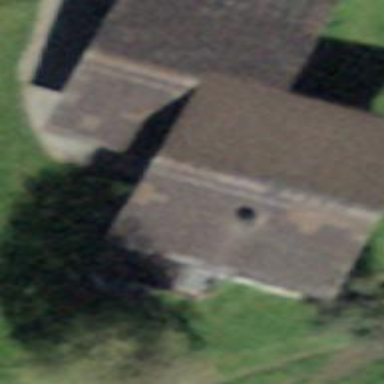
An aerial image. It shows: Simple and straightforward house.